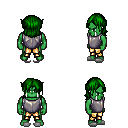
a pixel art fantasy rpg character, male body template, orc, green skin, steel chest armor, gold greaves, green long bangs hairstyle, white slippers, four views (front, back, left, right), 2x2 character sprite sheet, small pixel art, hard edges, no anti-aliasing